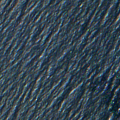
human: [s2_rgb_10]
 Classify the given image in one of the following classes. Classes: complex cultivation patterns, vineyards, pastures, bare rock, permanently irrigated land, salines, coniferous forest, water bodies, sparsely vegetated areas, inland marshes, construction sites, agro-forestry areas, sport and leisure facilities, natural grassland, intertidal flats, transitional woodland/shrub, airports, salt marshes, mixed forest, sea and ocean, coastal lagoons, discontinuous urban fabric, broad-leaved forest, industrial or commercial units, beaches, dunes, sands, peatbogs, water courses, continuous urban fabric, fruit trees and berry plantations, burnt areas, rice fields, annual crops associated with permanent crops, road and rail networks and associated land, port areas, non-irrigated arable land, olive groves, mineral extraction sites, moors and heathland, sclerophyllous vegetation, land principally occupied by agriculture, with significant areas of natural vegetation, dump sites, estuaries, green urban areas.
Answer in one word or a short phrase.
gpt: sea and ocean